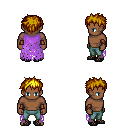
a pixel art fantasy rpg character, male body template, human, dark skin, maroon tattered cape, teal pants, blonde bedhead hairstyle, cloth bracers, ghillies, four views (front, back, left, right), 2x2 character sprite sheet, small pixel art, hard edges, no anti-aliasing